Question: I'm working on a social app for android
I'm trying to retrieve data from firebase and display ( at least 15 items )
The problem is that my code displays just the first item
this is my code
FirebaseHelper
'''
public class FirebaseHelper {
DatabaseReference db;
ArrayList<Questions> questionEntries =new ArrayList<>();
public FirebaseHelper(DatabaseReference db) {
this.db=db;
}
private void fetchData (DataSnapshot dataSnapshot){
questionEntries.clear();
Questions questions = dataSnapshot.getValue(Questions.class);
questionEntries.add(questions);}
public ArrayList<Questions> retreive (){
db.addChildEventListener(new ChildEventListener() {
@Override
public void onChildAdded(DataSnapshot dataSnapshot, String s) {
fetchData(dataSnapshot);
}
@Override
public void onChildChanged(DataSnapshot dataSnapshot, String s) {
fetchData(dataSnapshot);
}
@Override
public void onChildRemoved(DataSnapshot dataSnapshot) {
}
@Override
public void onChildMoved(DataSnapshot dataSnapshot, String s) {
}
@Override
public void onCancelled(DatabaseError databaseError) {
}
});
return questionEntries;
}
'''
this is my activity where the list is displayed
'''
public class Actu extends Fragment {
public View onCreateView(LayoutInflater inflater, @Nullable ViewGroup
container, @Nullable Bundle savedInstanceState) {
v = inflater.inflate(R.layout.activity_actu, container, false);
lv = (ListView) v.findViewById(R.id.actu_rv);
db = FirebaseDatabase.getInstance().getReference("Questions");
helper = new FirebaseHelper(db);
adapter = new QuestionAdapter(getContext(),helper.retreive());
lv.setAdapter(adapter);
return v; }
}
'''

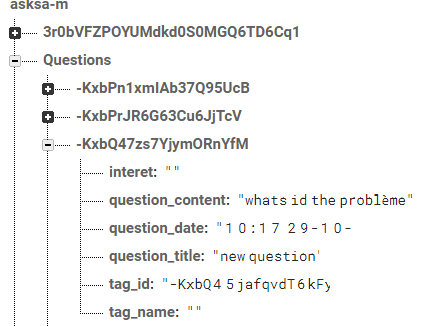
Answer: Here is what you can do:
'''
public ArrayList<Questions> retreive (){
db.addChildEventListener(new ChildEventListener() {
@Override
public void onChildAdded(DataSnapshot dataSnapshot, String s) {
Questions questions = dataSnapshot.getValue(Questions.class);
questionEntries.add(questions);
}
@Override
public void onChildChanged(DataSnapshot dataSnapshot, String s) {
}
@Override
public void onChildRemoved(DataSnapshot dataSnapshot) {
}
@Override
public void onChildMoved(DataSnapshot dataSnapshot, String s) {
}
@Override
public void onCancelled(DatabaseError databaseError) {
'''
Inside the 'onChildAdded()' method you can retrieve the data of the children.
In the database you have 'Question-KxOmo9FQ7QZMtq2wUIT', Remove the 'Question' from there and just keep the 'id' there, this is like the 'id' primary key in sql database, so you dont need 'Question' here..
So remove the 'fetchdata()' method.